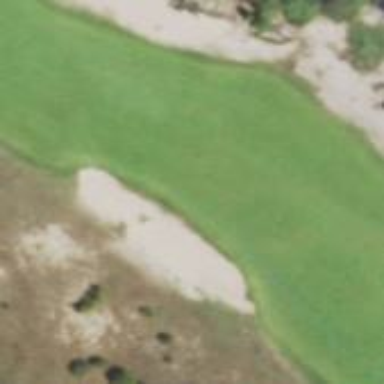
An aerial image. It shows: Sand bunker on golf course.